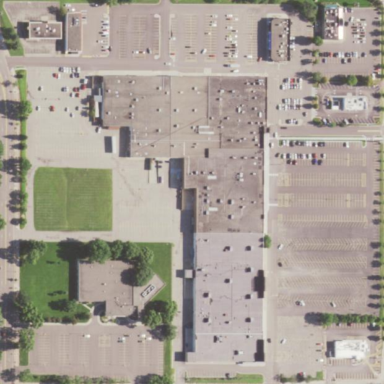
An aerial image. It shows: Retail area.